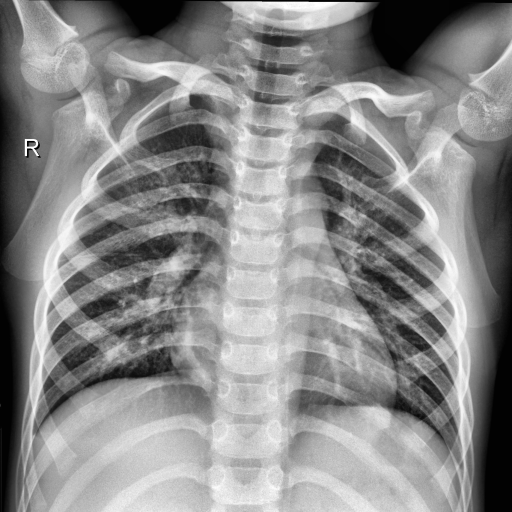
Finding: NORMAL